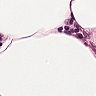
Metastatic tissue present: no